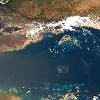
Label: water